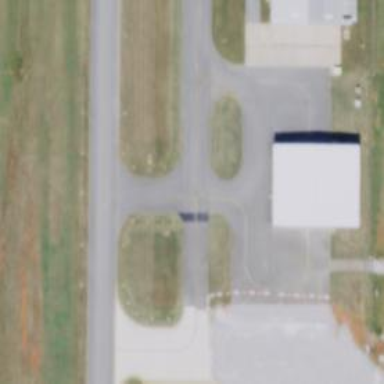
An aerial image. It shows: View of taxiway at the airport.